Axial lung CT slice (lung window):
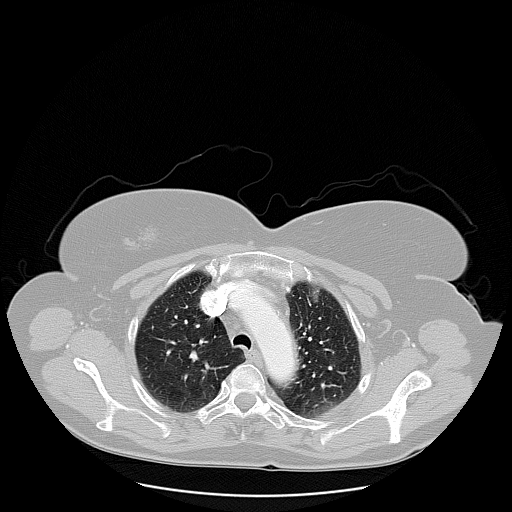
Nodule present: no